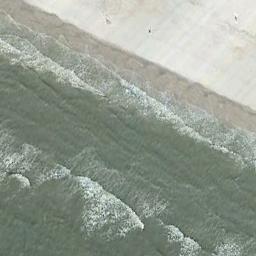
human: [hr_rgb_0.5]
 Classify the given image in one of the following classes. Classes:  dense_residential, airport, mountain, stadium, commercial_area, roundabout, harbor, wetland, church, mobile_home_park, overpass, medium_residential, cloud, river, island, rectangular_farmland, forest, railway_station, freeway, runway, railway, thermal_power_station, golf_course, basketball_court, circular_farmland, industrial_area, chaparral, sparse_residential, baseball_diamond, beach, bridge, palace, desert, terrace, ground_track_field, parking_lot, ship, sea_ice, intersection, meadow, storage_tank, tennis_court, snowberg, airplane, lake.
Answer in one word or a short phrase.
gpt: beach